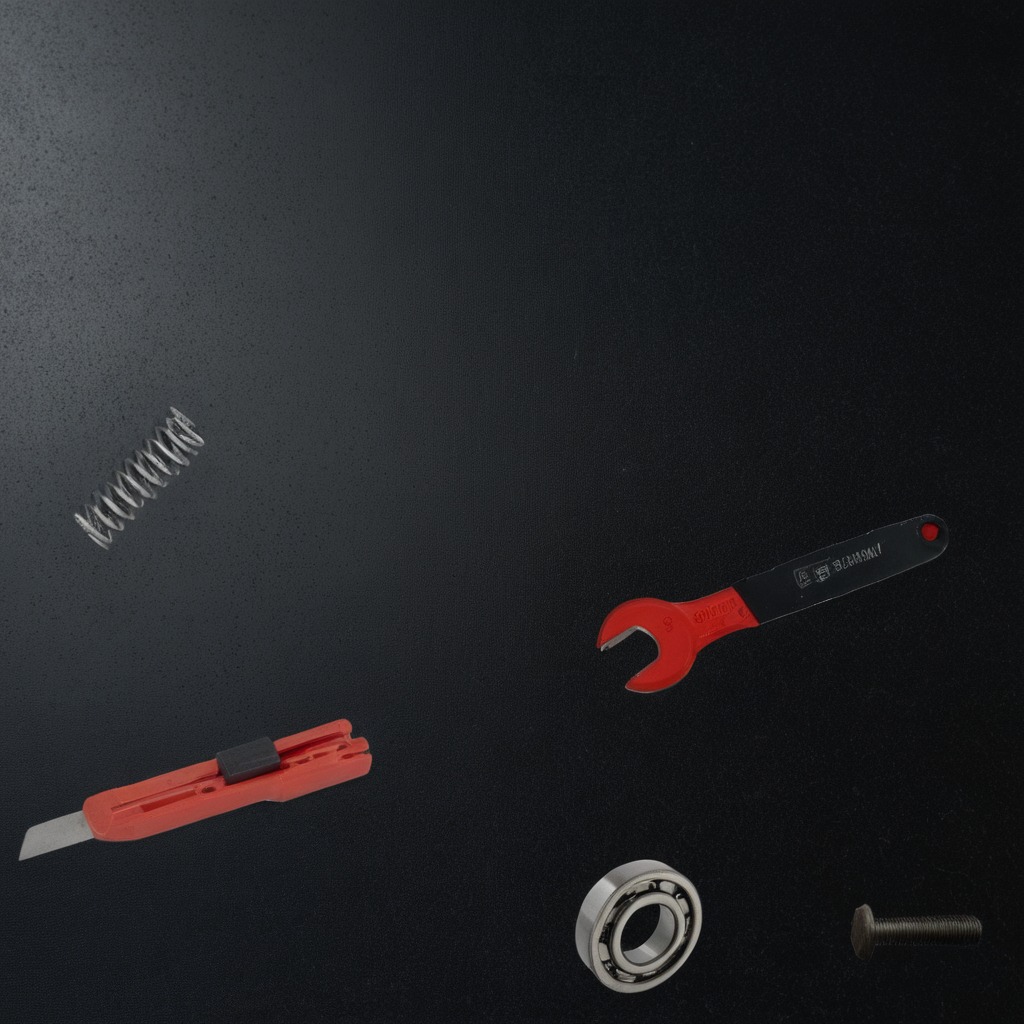
A ball bearing, a wrench, a screw, a coiled metal spring, and a wrench are lying on the granite tabletop.